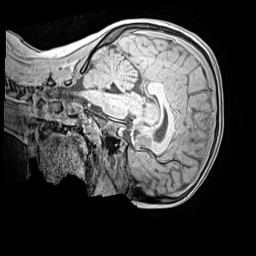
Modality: MP2RAGE
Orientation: sagittal
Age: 10
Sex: male
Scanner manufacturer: siemens
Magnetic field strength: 3 T
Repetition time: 4 s
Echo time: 0.00299 s